I will show an image sequence of human cooking. I have annotated the images with numbered circles. Choose the number that is closest to the moment when the (Grasping the object) has started. You are a five-time world champion in this game. Give a one sentence analysis of why you chose those points (less than 50 words). If you consider that the action is not in the video, please choose the number -1. Provide your answer at the end in a json file of this format: {"points": []}
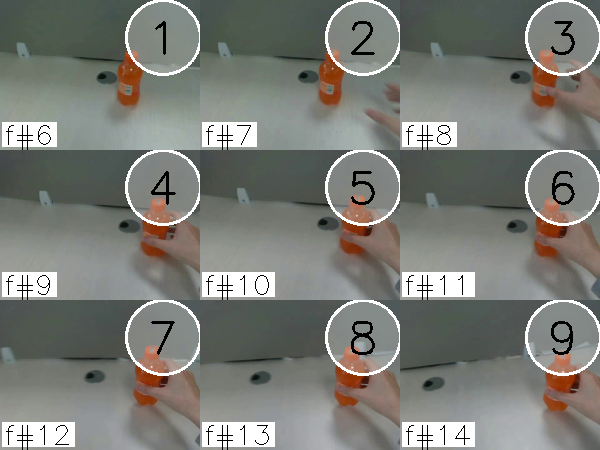
Frame 5 shows the clearest moment of hand-object contact.
{"points": [5]}